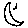
Label: moon